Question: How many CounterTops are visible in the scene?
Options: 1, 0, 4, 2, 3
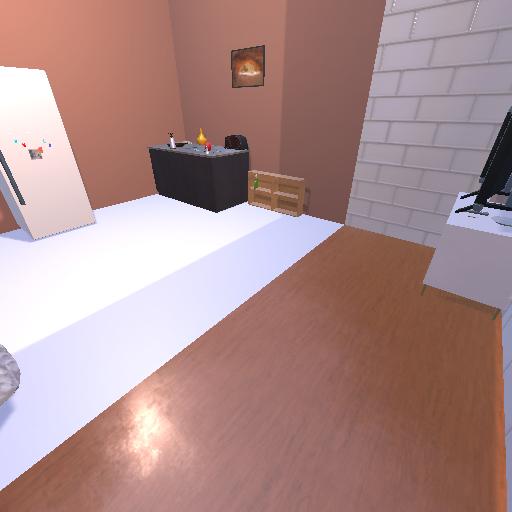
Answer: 1